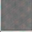
Piece: xx